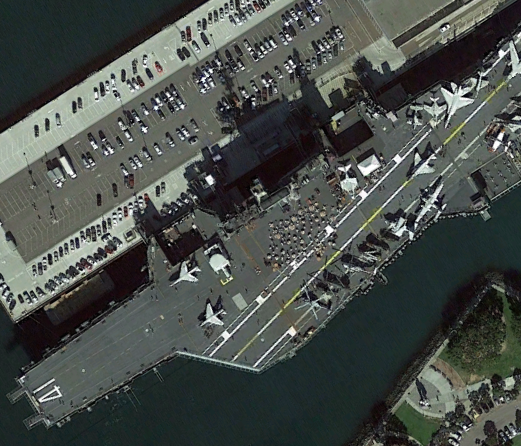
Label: Midway-class_aircraft_carrier